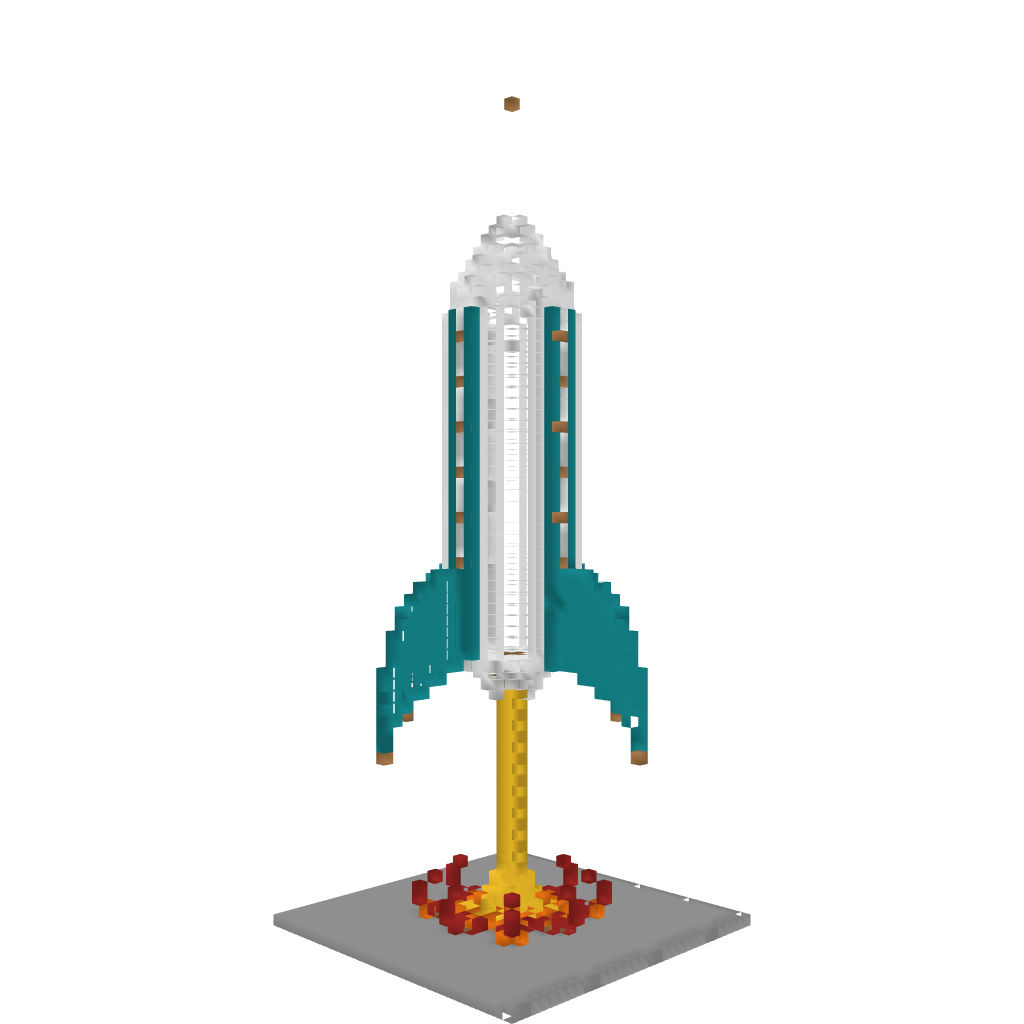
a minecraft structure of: Rocket Blasting Off